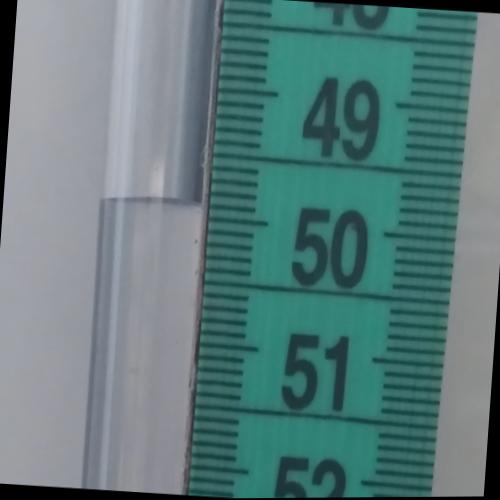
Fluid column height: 49.9 cm